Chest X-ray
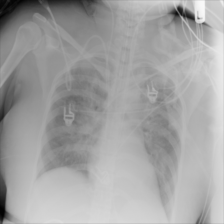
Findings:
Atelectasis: negative
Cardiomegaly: negative
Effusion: negative
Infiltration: positive
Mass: negative
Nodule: negative
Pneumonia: negative
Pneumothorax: negative
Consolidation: negative
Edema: positive
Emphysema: negative
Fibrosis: negative
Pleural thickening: negative
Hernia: negative